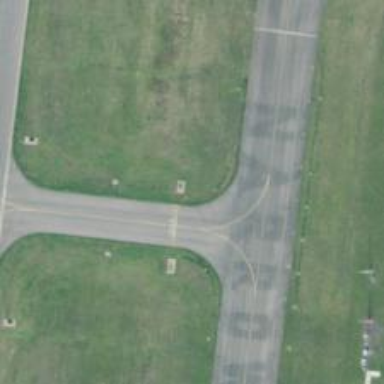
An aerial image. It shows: Image of taxiway at airport.